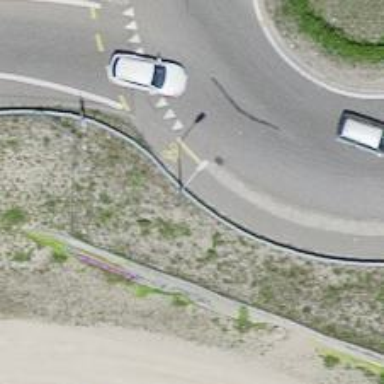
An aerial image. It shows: Guard rail.